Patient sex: M
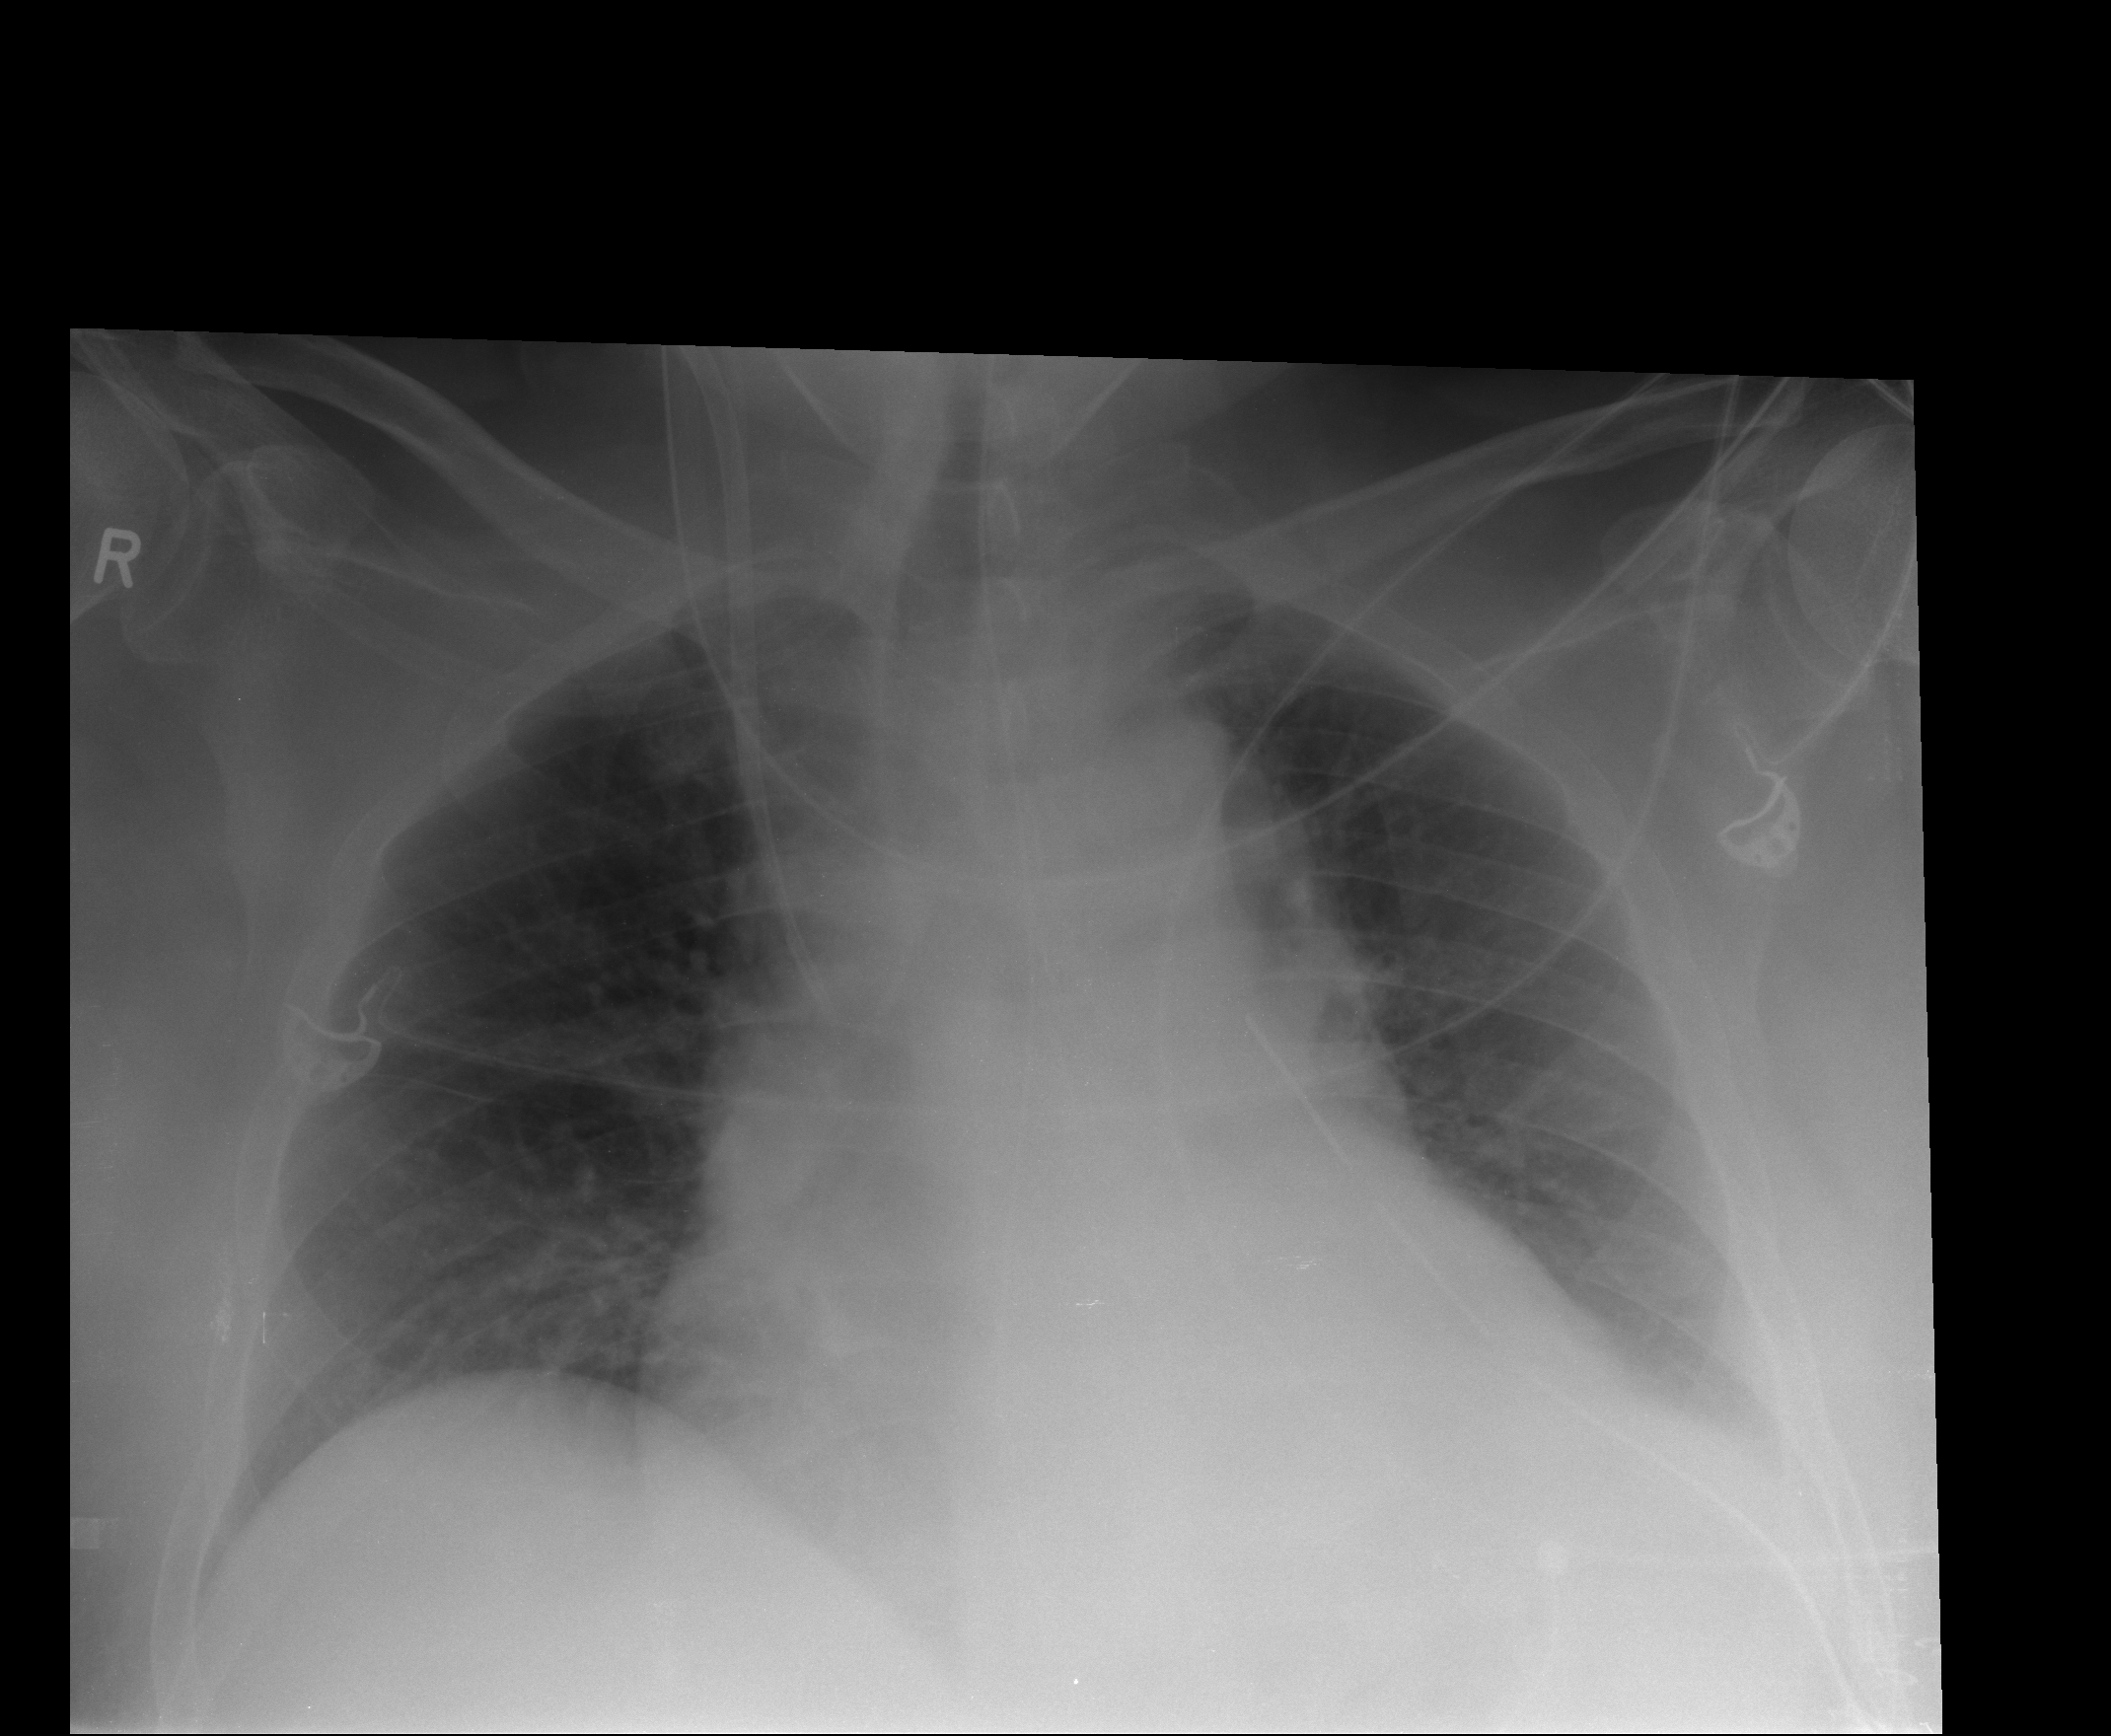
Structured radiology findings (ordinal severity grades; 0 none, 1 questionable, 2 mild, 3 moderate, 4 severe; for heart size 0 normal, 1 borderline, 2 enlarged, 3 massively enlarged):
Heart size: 2
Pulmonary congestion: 1
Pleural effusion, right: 0
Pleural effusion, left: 1
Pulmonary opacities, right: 0
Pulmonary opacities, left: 1
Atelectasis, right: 0
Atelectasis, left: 1